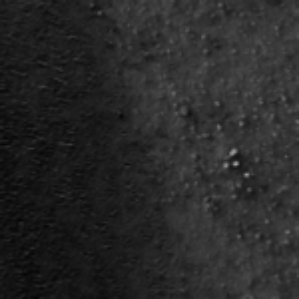
Label: frost